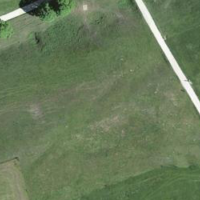
EUNIS habitat code: 24
Species observed at this site:
Stellaria graminea